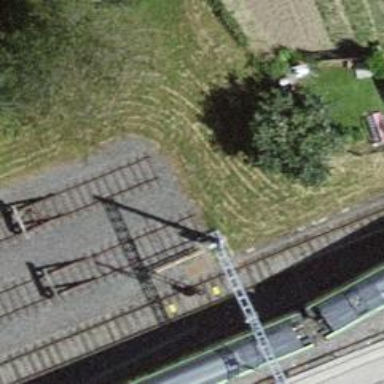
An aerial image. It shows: Railway buffer stop.